Question: I was looking for an alternative for an uninstall in a setup project (while reading <URL> and tried the following, which sadly fails:
I made a Setup Project for a dummy application in C#. I added the output from its build and an Uninstall.bat file with this inside:
'''
echo %1
msiexec /x %1
'''
I then added a shortcut to that file with '[Product Code]' in the shortcut's Arguments field:

My rationale was that Uninstall.bat would be called with the product code (resolved) as an argument.
After setting that up, no dice, the argument isn't passed along to the installer from the shortcut. The output from the command window is:
The '%1' parameter doesn't seem present. Looking inside the LNK file in a binary editor, the product code appears to be present.
What's happening here?
Further attempts for various arguments and a simple echo:
1. [Product Code] -> ignored
2. {%hardcodedProductCode%} -> passed to batch as %1
3. [Product Name] -> ignored
4. Constant [Product Code] -> Constant only is passed to batch as %1
5. [Product Name] Constant [Product Code] -> Constant only is passed to batch as %1, not %2
6. [Product Name] Constant [Product Code] [UndeclaredVariable123] -> Constant only is passed to batch as %1
7. $[Product Code] -> $ only is passed to batch as %1
The 5th example shows that variables are ignored somehow if the constant is bumped to position 1.
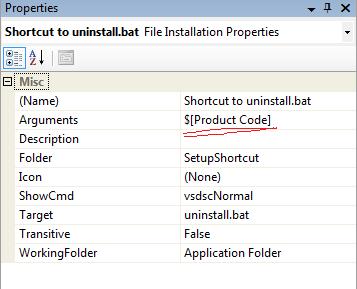
Answer: First of all why you are adding $?
Parameters are defined in square brackets.
Set [ProductCode] or [PRODUCTCODE]
It should work, all vs arguments are one word, they do not have spaces an there is no $ sign.
Also have a look here,
<URL>